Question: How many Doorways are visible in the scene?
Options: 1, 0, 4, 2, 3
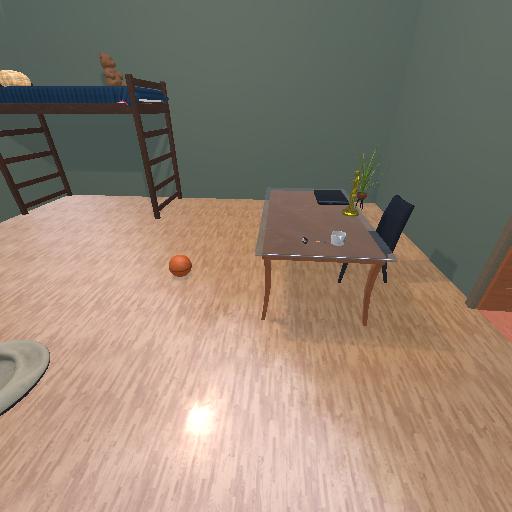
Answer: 1